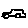
Label: car